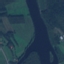
Land use / land cover class: River